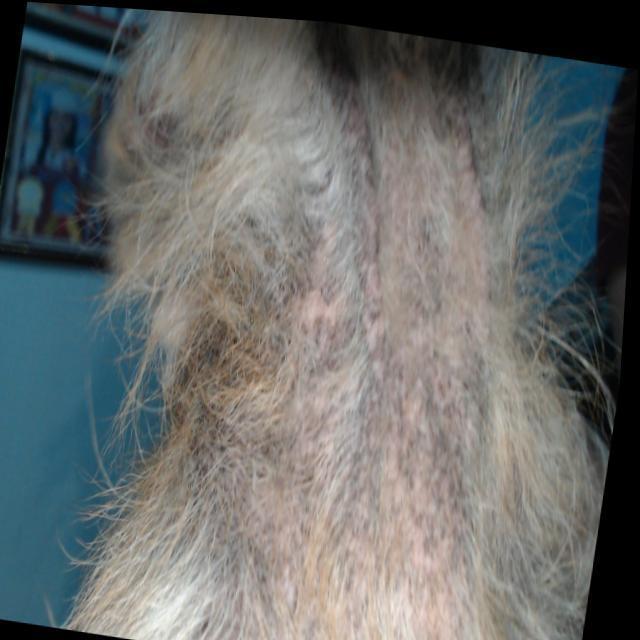
Canine demodicosis (Demodex mange) — caused by Demodex canis mites. Presents with alopecia, follicular papules, pustules, and comedones. Often localized on face and forelimbs.